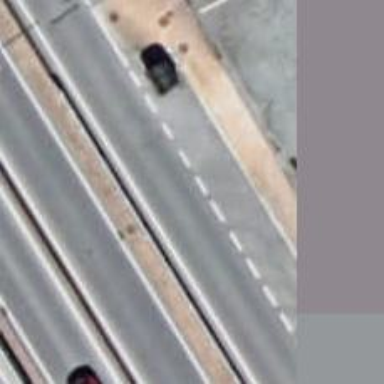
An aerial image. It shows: Asphalt road with secondary link designation.